Question: I'm using pdfmake and I have a image in base64 like this in the documentation.
How can I put the image before the title?

'''
extend: 'pdfHtml5',
orientation: 'landscape',
pageSize: 'A3',
sTitle: "id",
mDataProp: "id",
sWidth: '250%',[enter image description here][1]
customize: function(doc) {
doc.content.splice(1, 0, {
columns: [{
margin: 10,
alignment: 'left',
image: 'data:image/png;base64,/...',
width: 95,
height: 40,
},]
});
},
'''
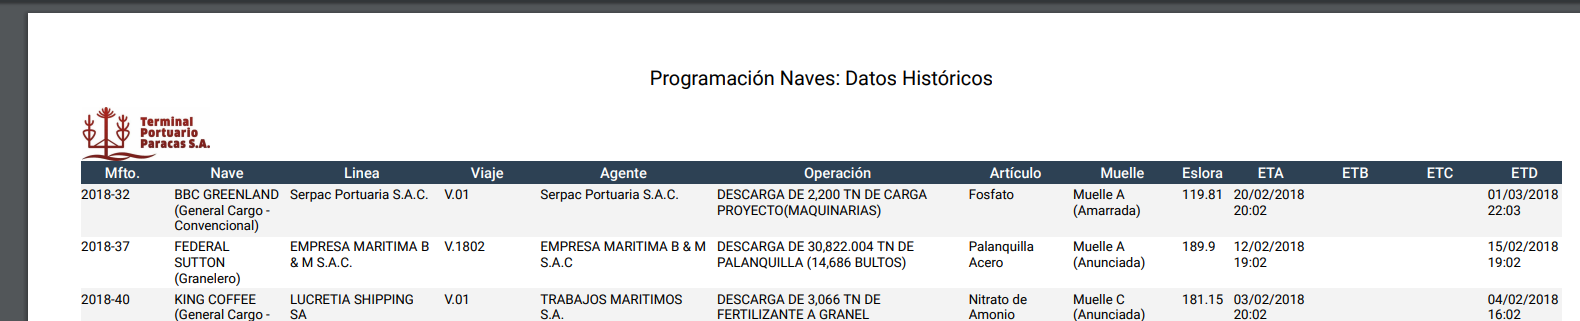
Answer: Change
'doc.content.splice(1, 0, {'
to be:
'''
doc.content.splice(0, 0, {
'''